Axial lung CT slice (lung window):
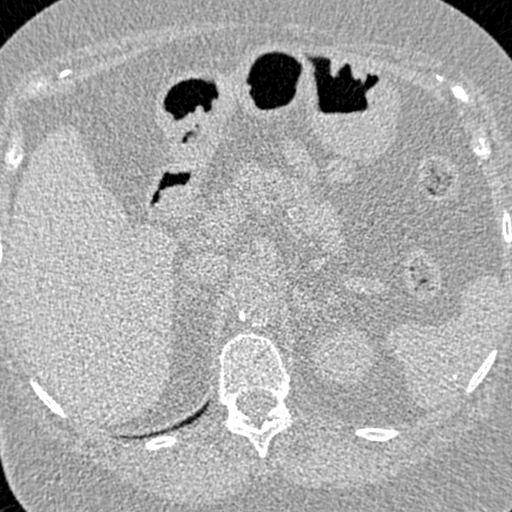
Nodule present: no